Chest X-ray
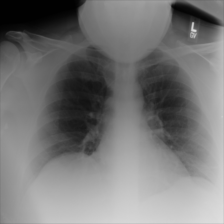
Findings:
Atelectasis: negative
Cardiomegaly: negative
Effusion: negative
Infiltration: negative
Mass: negative
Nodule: negative
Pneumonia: negative
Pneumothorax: negative
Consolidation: negative
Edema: negative
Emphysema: negative
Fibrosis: negative
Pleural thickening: negative
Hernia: negative